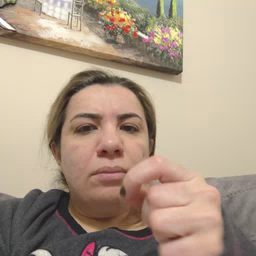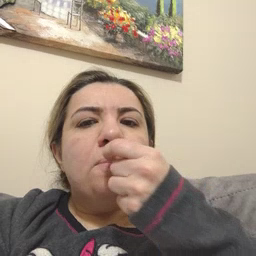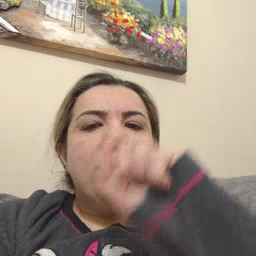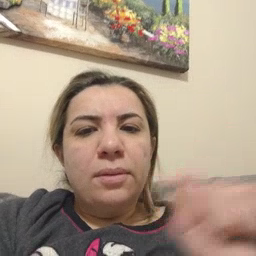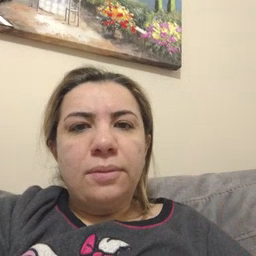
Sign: pencil